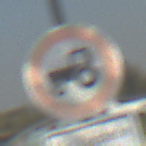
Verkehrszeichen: VerbotKraftfahrzeugeZuegeNichtSchneller25
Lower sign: SonstigeFahrzeugePersonengruppenFrei2
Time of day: MorningAfternoon
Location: Outdoor (Special)
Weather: Clear
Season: NotSpecified
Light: Natural